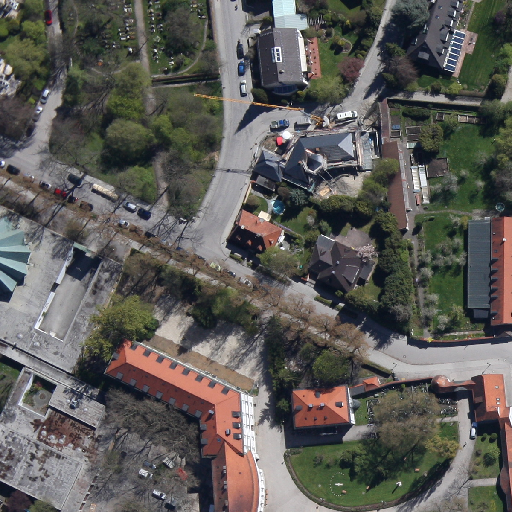
Referring expression: light-duty vehicle